Question: In my repository there is a file (always that one) that always gives me trouble.
I'm working with coffeescript and generating the js with a grunt task.
For several times 'git status' told me that this file was modified and needed to be added. The problem is that git sees this file :

Ok..so I try to add everything with 'git add :/' and all the files are added, included ONE copy of 'AreaChart.js' while the other one remains 'modified' and unstaged. If I try to 'checkout' or 'add' it manually, nothing happens, its status remains 'modified' and unstaged.
Is it a git bug? How can I fix this?
:
actually git sees the same file with 2 different file names, that is 'AreaChart.js' and 'Areachart.js'.
If I 'ls' I only see 'AreaChart.js' (uppercase C) as it is supposed to be.
If I add 'AreaChart.js' (uppercase 'C') --> git adds 'Areachart.js' (lowercase 'c')
If I add 'Areachart.js' (lowercase 'c') --> git adds 'Areachart.js' (lowercase 'c')
:
1. I found out the both files exist on the repository
2. To my surprise I've found out that my filesystem (mac) is not case-sensitive, so if I touch test and touch Test only one file is created (or maybe both but I can see only one of them)
3. The output git config core.ignorecase says true
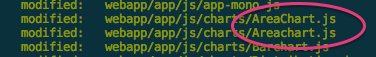
Answer: Look again carefully
'''
AreaChart.js
'''
and
'''
Areachart.js
'''
are different files. One has capital C and other has lower case c character.
Since Git is case sensitive, and your filesystem is case , you will only see one of these on your filesystem. If you only want one in Git, you should remove the other, with 'git rm --cached Areachart.js', and make sure that your updates are added via 'git add AreaChart.js'.